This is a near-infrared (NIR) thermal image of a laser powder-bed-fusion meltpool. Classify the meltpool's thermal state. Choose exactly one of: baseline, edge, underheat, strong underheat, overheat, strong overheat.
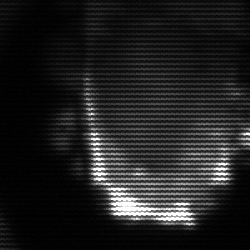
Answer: baseline